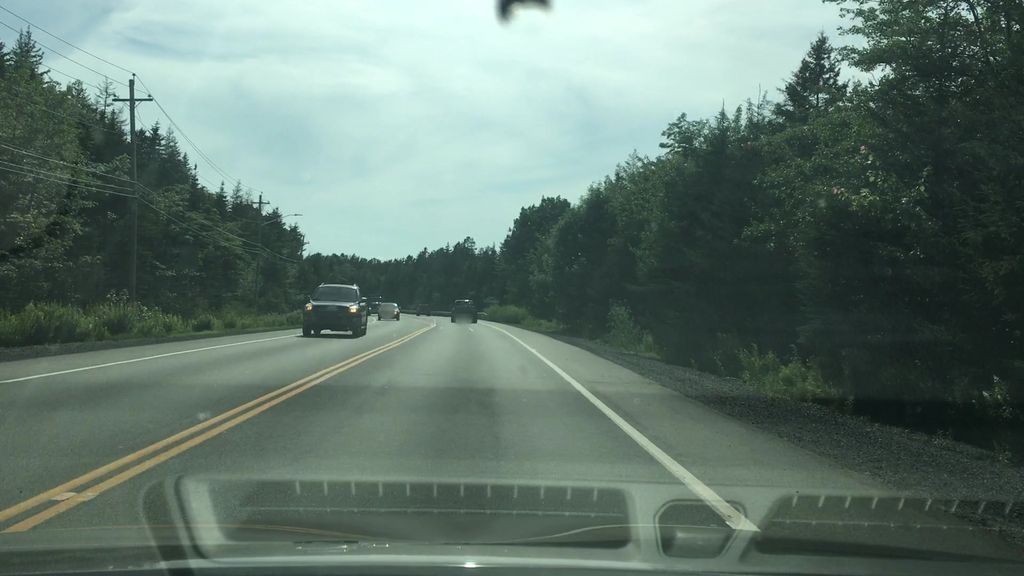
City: halifax